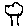
Label: tree